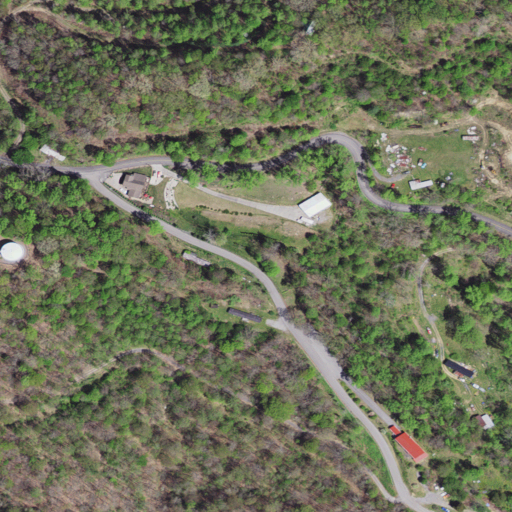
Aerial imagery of gap in Virginia named Bond Gap containing deciduous forest, open development, low intensity development, grassland, pasture, and medium intensity development